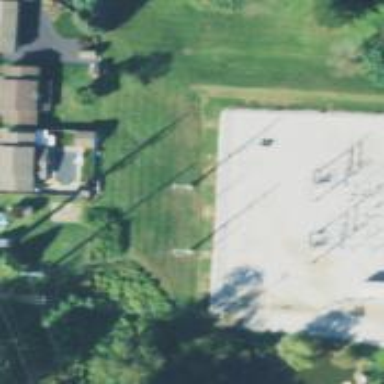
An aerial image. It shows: Power pole.